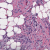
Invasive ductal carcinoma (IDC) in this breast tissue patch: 1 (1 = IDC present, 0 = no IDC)